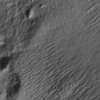
Label: not_dusty